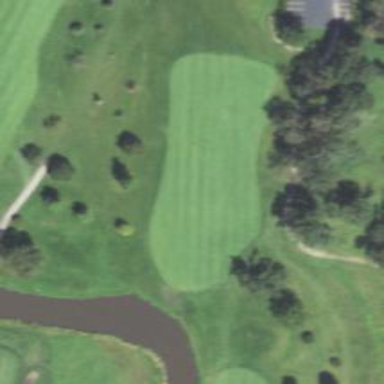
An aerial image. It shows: View of golf hole.